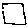
Label: square